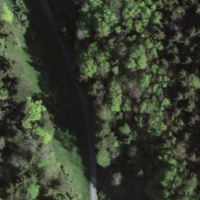
EUNIS habitat code: 44
Species observed at this site:
Adenostyles alpina